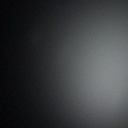
Screen state: off